Question: I just installed 'Symfony2' on my Mac. My 'web/config.php' works fine but when I go to the 'web/app_dev.php' file, it shows me an error :
> No route found for "GET /" (from
"<URL>404 Not Found - NotFoundHttpException
1 linked Exception: 'ResourceNotFoundException'
> ERROR - Uncaught PHP Exception
Symfony\Component\HttpKernel\Exception\NotFoundHttpException: "No
route found for "GET /" (from
"<URL>" at
.../Symfony/app/cache/dev/classes.php line 2059
I am following a tutorial and I am supposed to get this welcome page :
Does anyone has an idea of what to do ?
Thank you for your help !
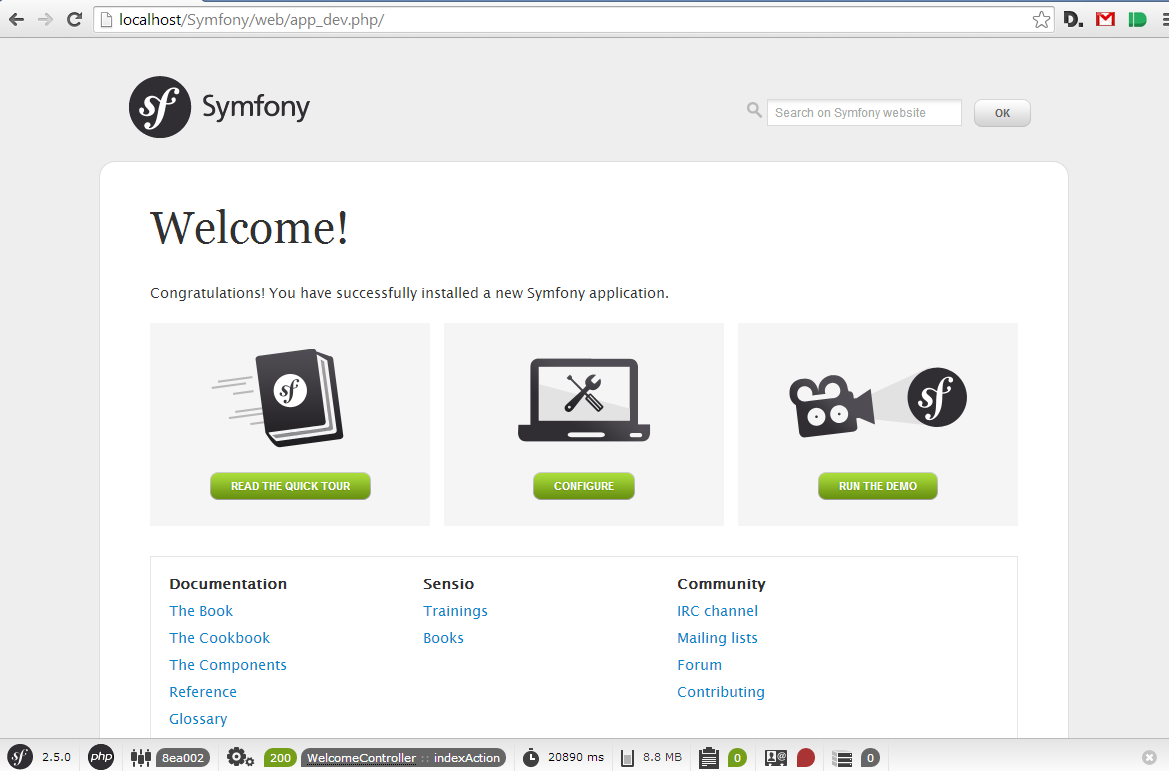
Answer: that's because your demo route is equal to /app/example or something like that. Go to DefaultController in your AppBundle and change @Route parameter to single slash /